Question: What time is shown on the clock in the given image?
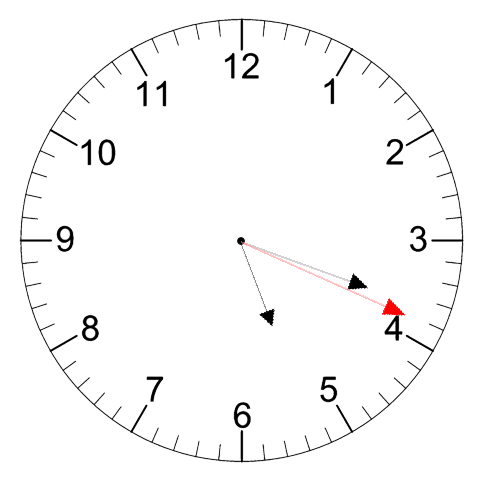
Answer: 05:18:19